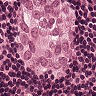
Metastatic tissue present: yes